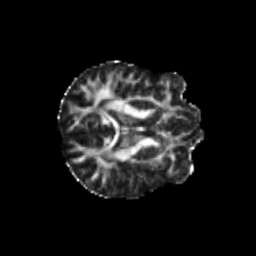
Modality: FA
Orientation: axial
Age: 20
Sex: male
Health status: healthy
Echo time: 0.074 s